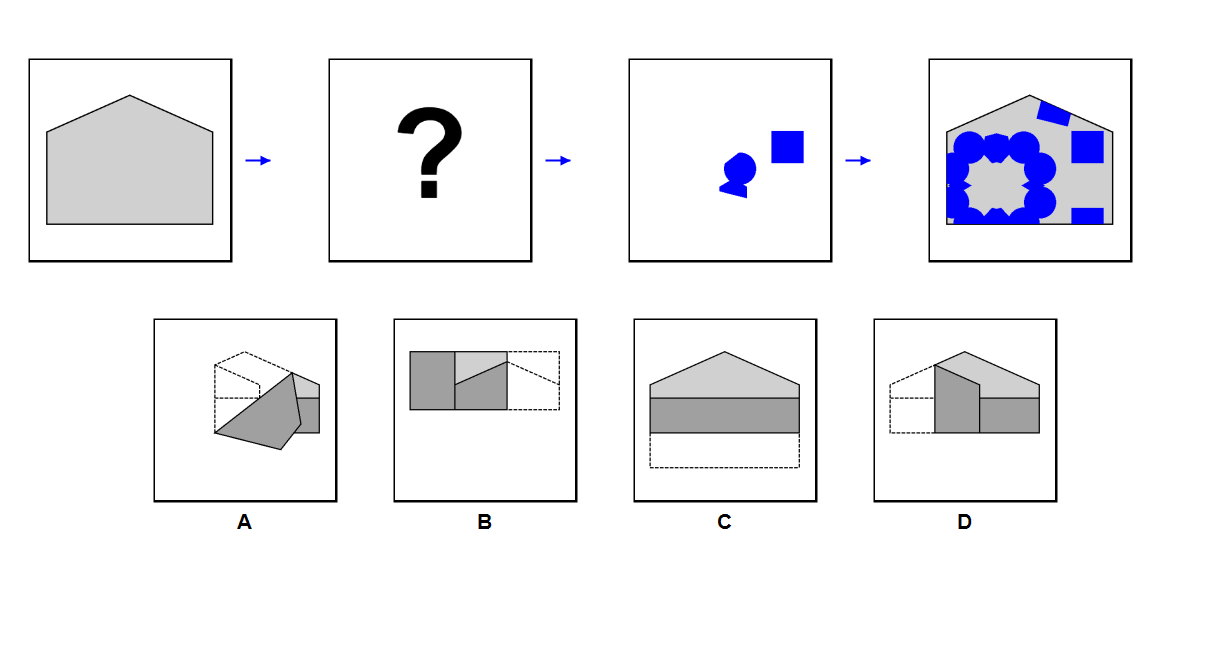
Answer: B